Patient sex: M
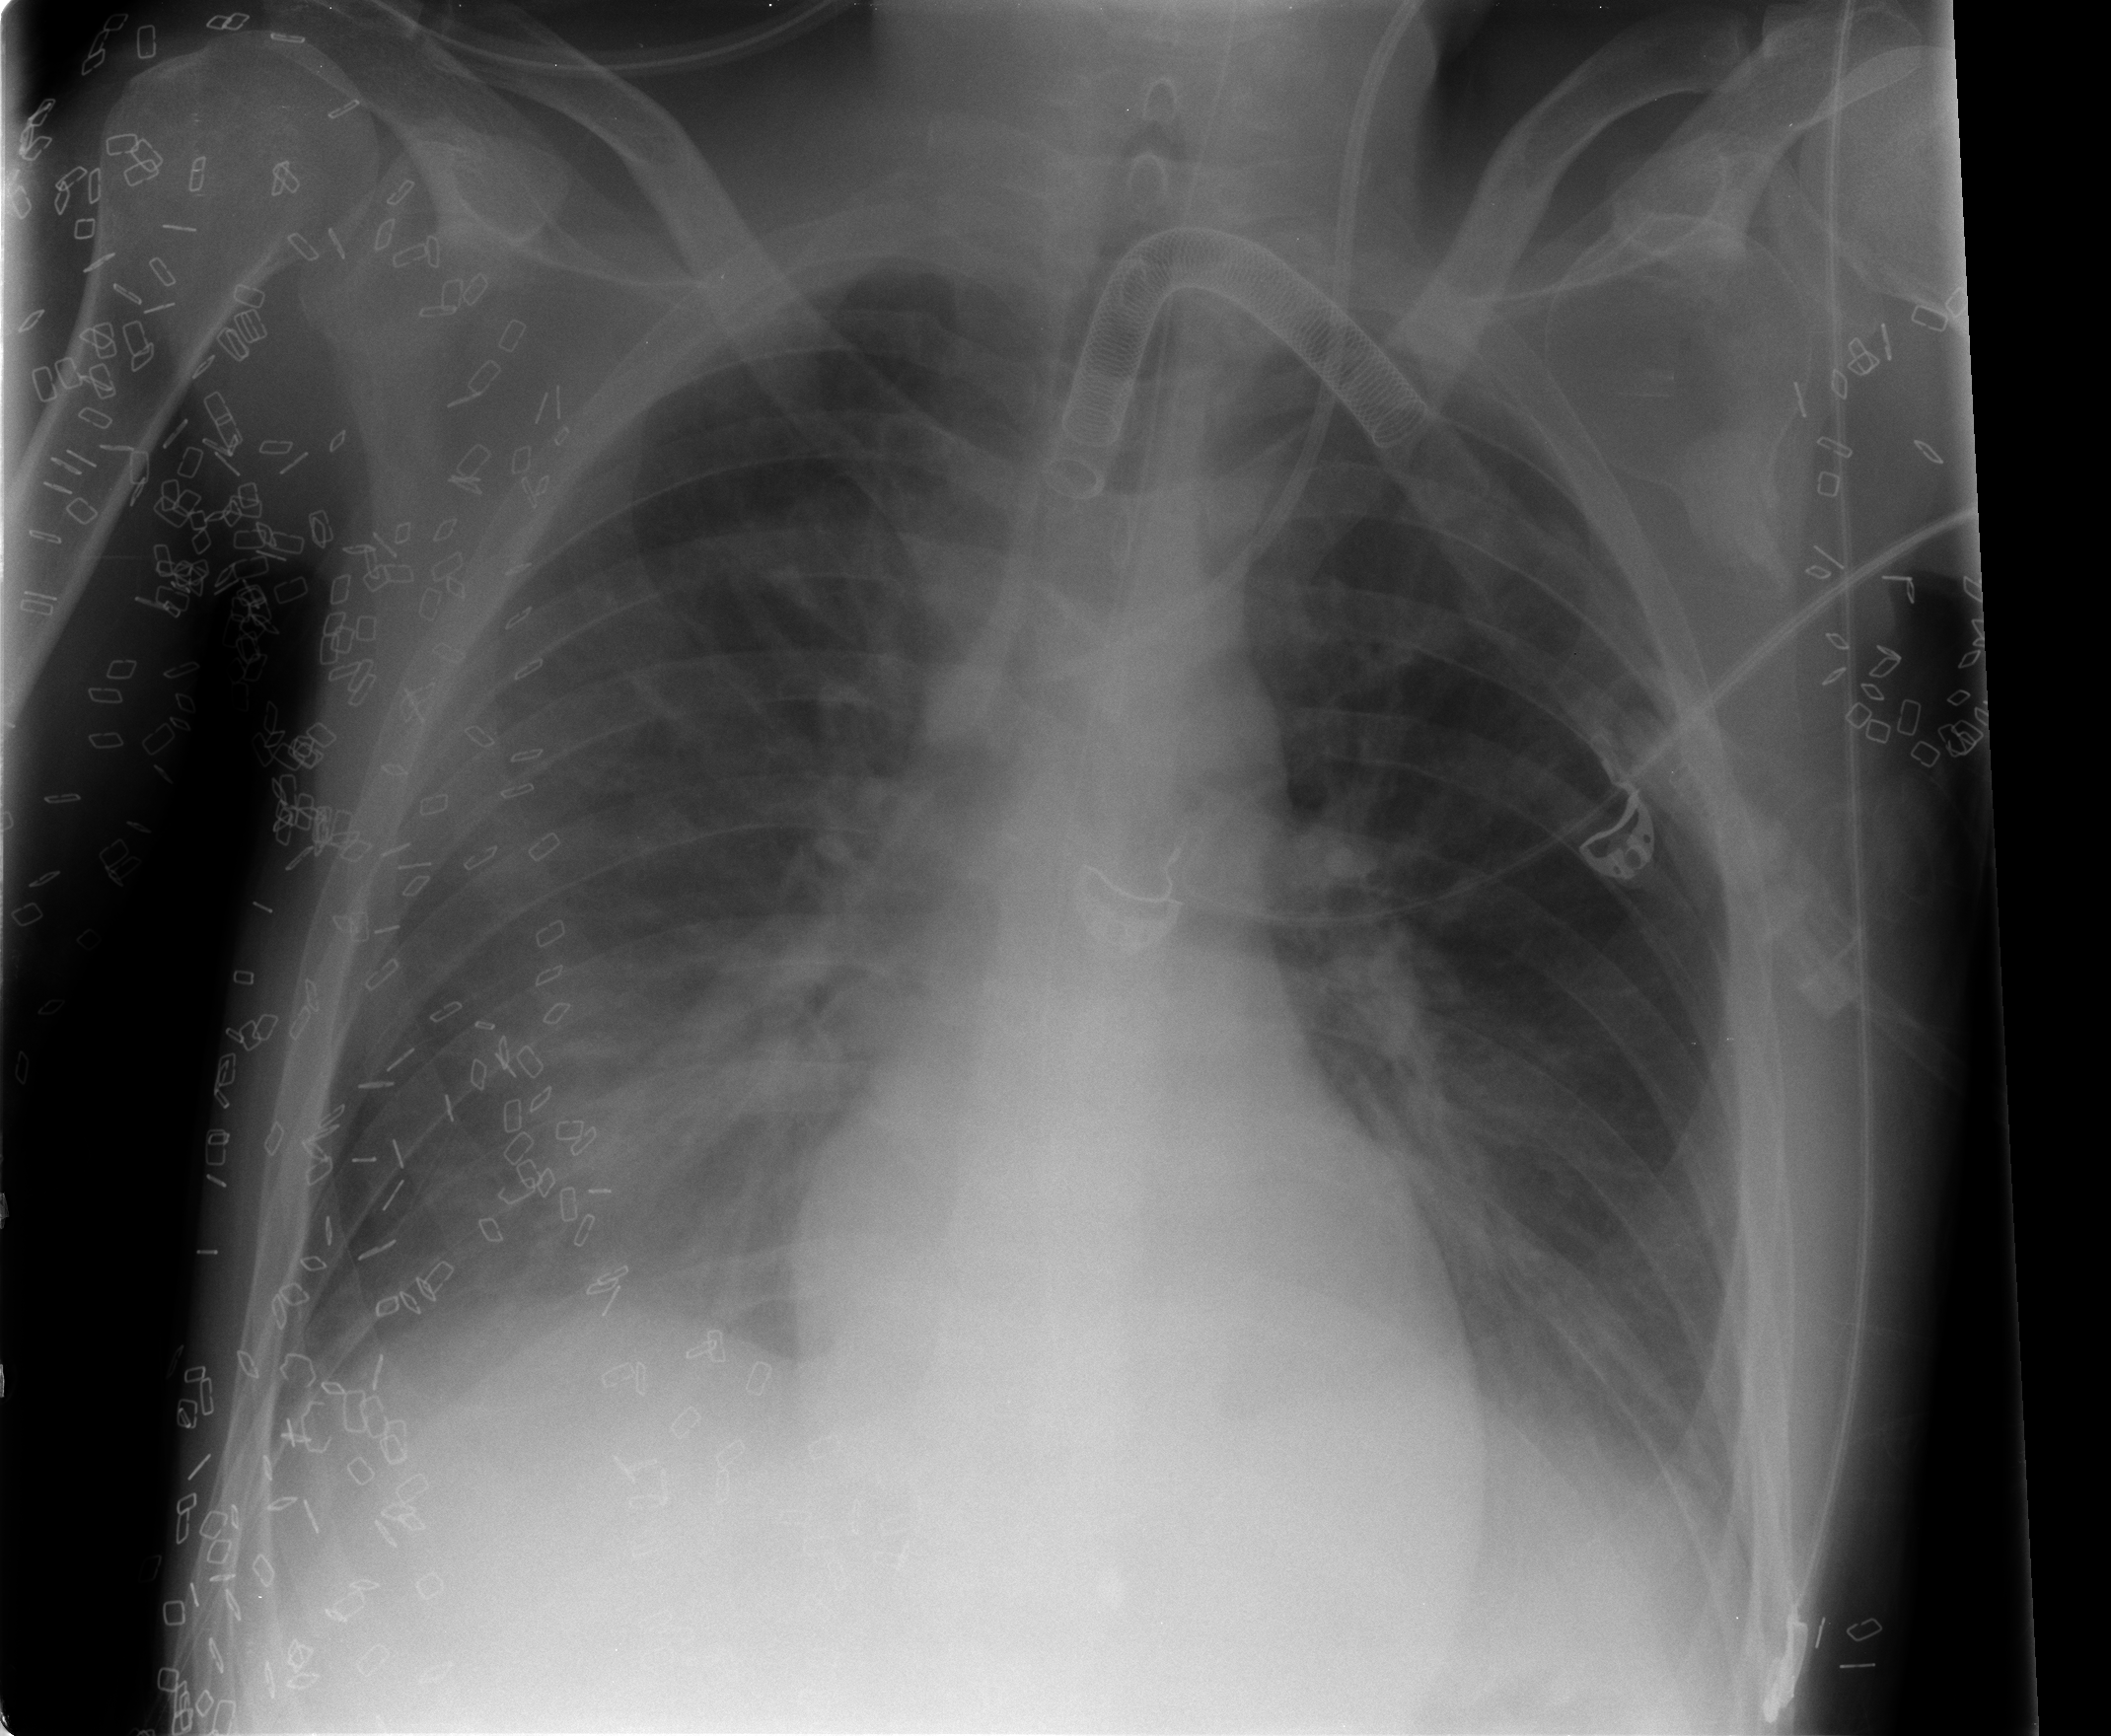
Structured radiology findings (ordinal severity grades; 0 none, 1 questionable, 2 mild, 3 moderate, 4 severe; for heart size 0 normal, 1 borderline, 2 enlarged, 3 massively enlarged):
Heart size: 0
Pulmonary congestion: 0
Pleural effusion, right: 0
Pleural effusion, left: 0
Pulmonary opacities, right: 0
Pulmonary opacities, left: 0
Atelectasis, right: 1
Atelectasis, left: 1